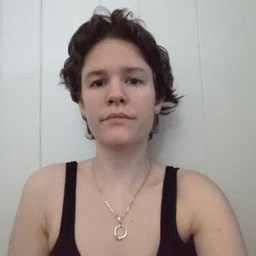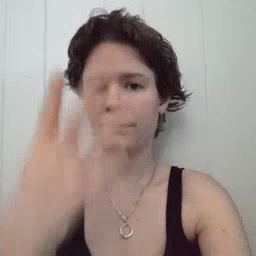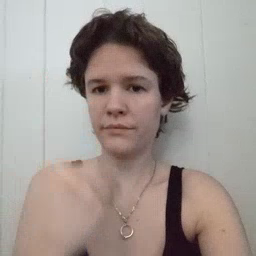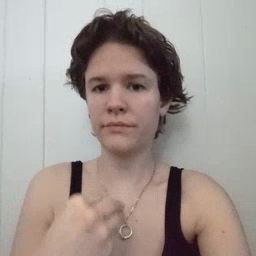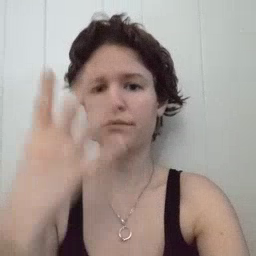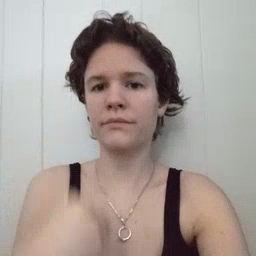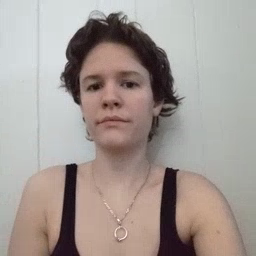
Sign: sleepy